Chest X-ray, PA view. Patient: 73 years old, sex M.
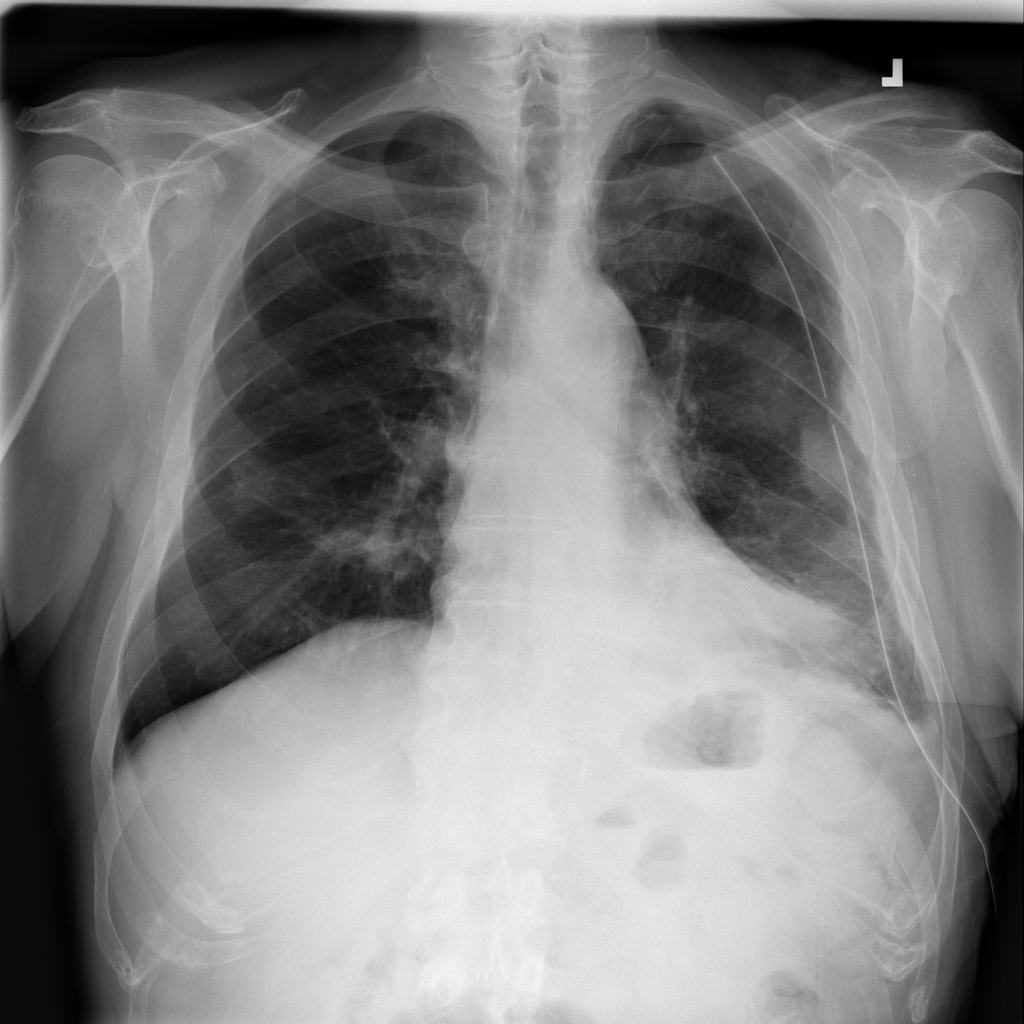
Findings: Atelectasis, Consolidation, Mass, Nodule, Pneumothorax